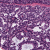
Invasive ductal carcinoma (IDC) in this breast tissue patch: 1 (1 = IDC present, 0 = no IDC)